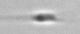
Label: flagellate_morphotype3